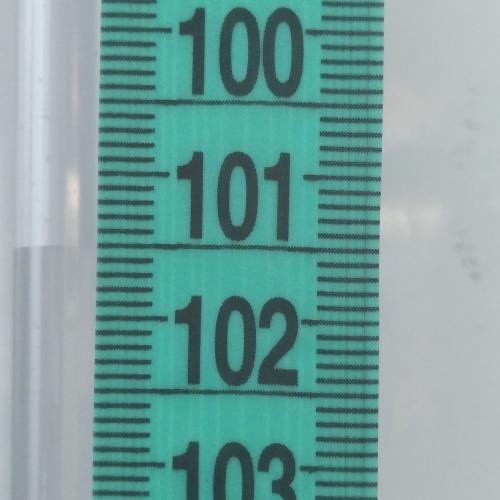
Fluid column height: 101.5 cm